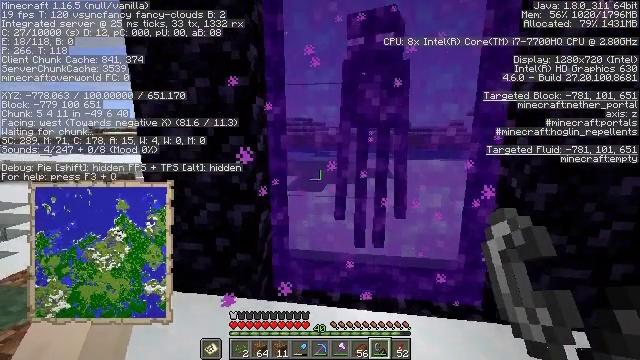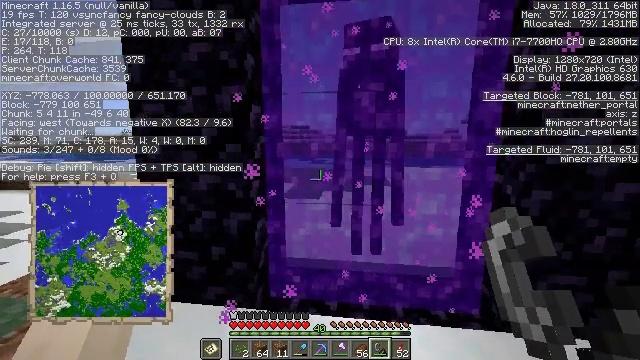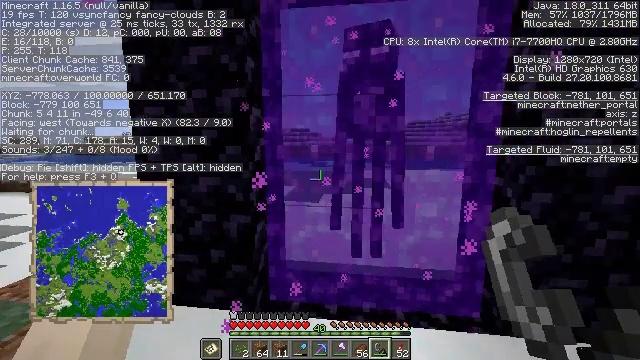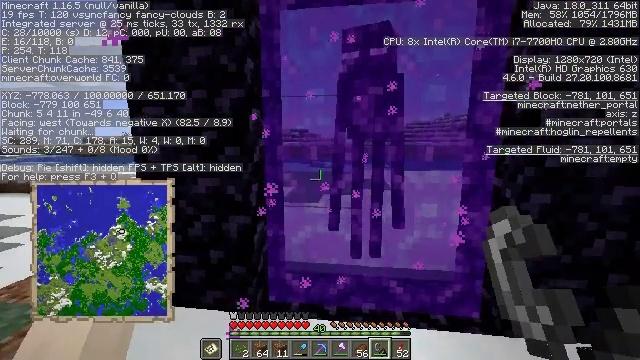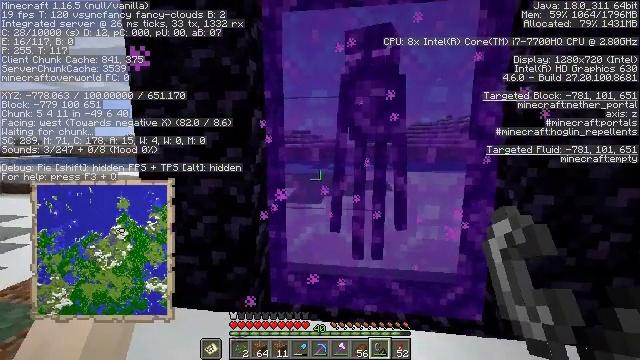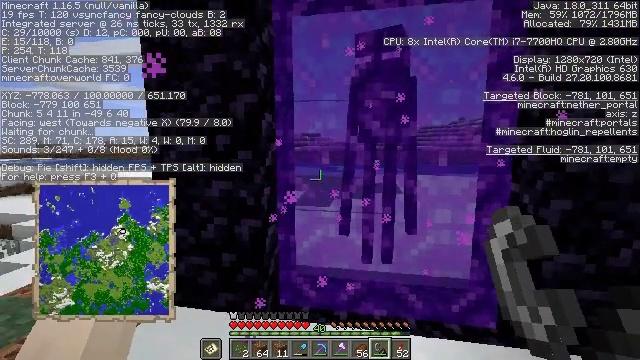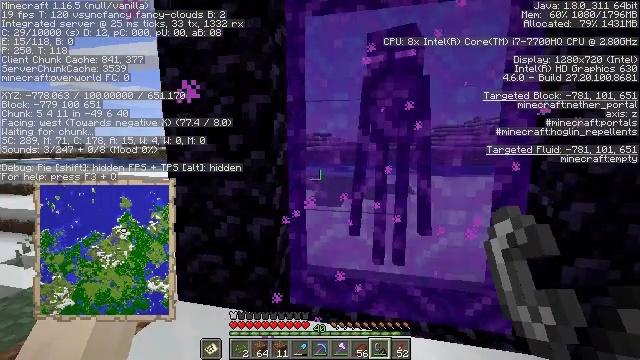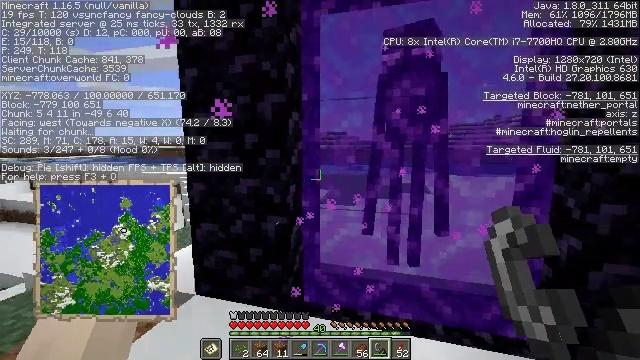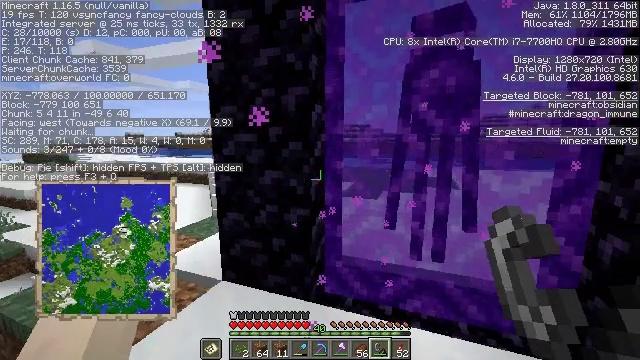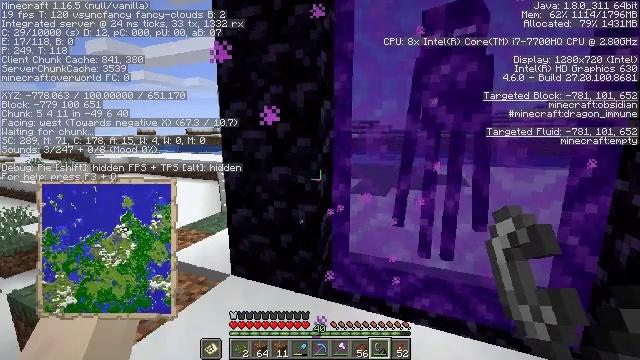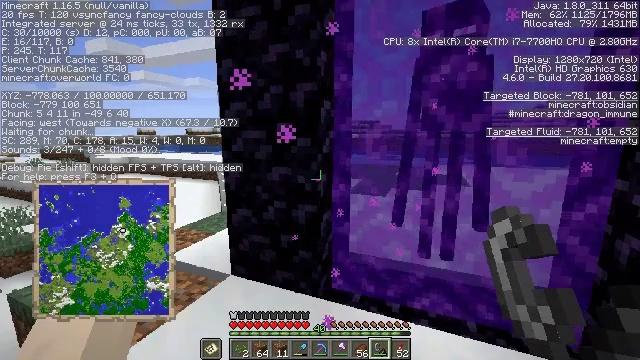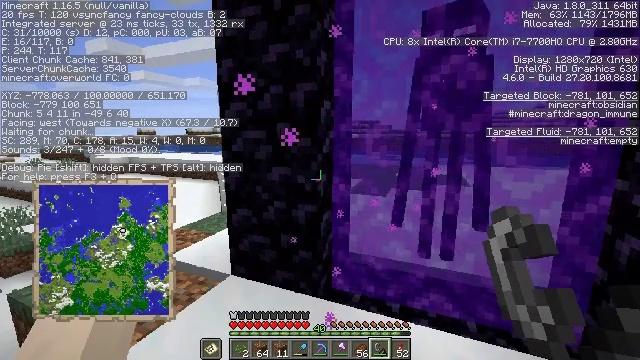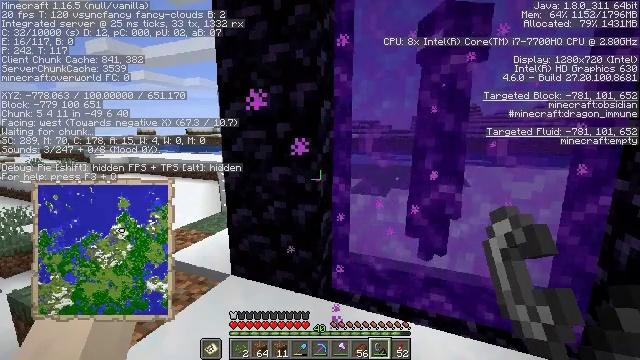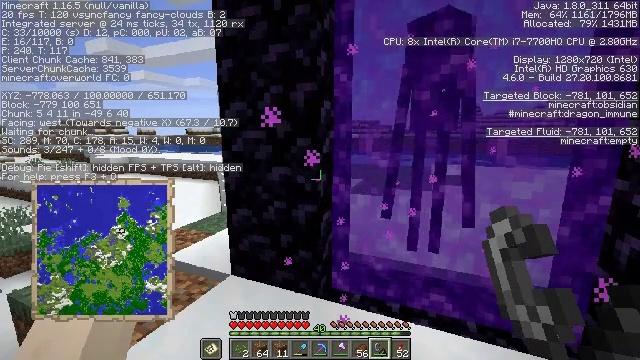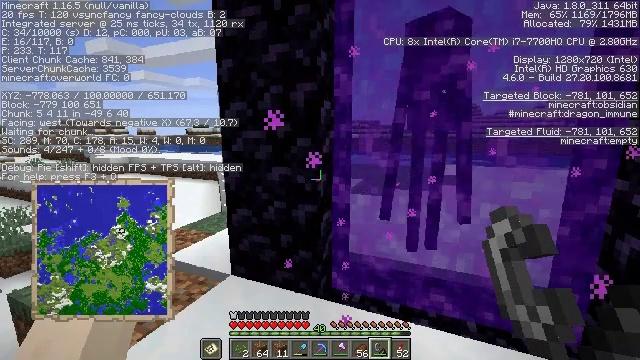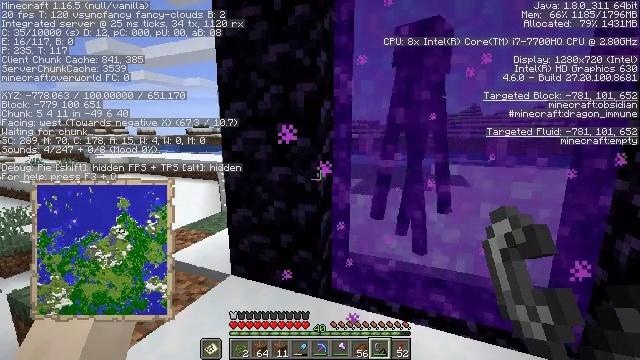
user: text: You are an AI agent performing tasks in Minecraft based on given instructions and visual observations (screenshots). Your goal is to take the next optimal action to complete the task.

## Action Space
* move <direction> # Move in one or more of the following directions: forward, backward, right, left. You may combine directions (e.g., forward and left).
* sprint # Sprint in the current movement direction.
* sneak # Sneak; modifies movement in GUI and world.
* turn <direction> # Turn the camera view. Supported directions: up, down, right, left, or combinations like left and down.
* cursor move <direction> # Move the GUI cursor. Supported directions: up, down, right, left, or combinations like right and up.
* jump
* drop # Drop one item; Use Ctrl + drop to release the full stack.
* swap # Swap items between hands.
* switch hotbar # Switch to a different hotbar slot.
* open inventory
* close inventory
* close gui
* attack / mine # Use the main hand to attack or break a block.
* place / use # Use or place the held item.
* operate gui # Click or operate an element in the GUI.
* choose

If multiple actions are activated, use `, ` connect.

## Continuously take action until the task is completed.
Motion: motion action
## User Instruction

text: Combat the magma cube.
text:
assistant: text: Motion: turn up
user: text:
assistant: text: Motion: no_op
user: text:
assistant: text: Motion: no_op
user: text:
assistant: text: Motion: no_op
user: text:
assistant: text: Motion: turn left
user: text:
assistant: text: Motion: turn left
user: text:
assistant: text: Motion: turn left
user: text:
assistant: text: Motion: turn left and down
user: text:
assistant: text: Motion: turn left
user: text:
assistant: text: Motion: no_op
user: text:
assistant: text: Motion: no_op
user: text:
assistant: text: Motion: no_op
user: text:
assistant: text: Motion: no_op
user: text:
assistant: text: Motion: no_op
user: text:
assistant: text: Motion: no_op
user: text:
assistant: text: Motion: no_op
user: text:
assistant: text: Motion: no_op
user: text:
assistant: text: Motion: no_op
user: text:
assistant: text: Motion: no_op
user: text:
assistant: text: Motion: no_op
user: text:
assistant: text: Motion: no_op
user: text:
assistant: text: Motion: no_op
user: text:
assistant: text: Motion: no_op
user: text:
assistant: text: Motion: no_op
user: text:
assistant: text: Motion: no_op
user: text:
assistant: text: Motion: no_op
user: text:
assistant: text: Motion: no_op
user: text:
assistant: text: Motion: no_op
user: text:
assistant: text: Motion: no_op
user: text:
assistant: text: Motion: no_op